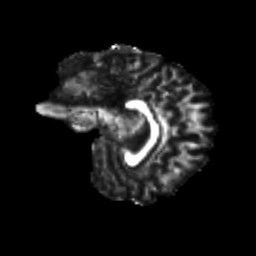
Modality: FA
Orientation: sagittal
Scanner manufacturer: siemens
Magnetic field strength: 3 T
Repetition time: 9.2 s
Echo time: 0.084 s